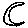
Label: moon